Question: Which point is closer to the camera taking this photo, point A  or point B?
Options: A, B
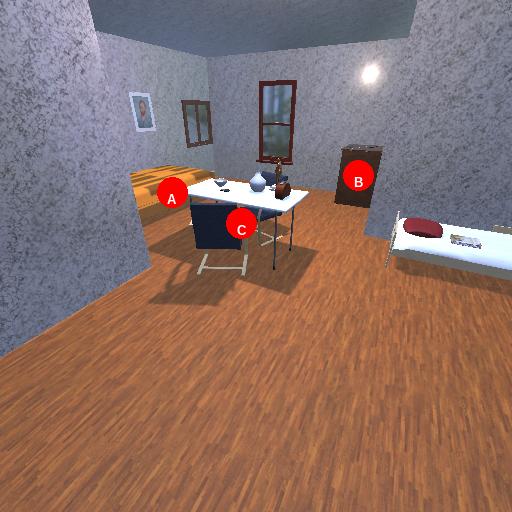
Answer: A